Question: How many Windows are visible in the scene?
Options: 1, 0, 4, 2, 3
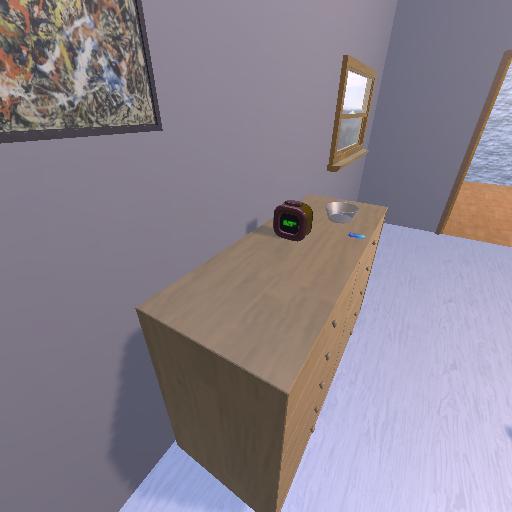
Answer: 1